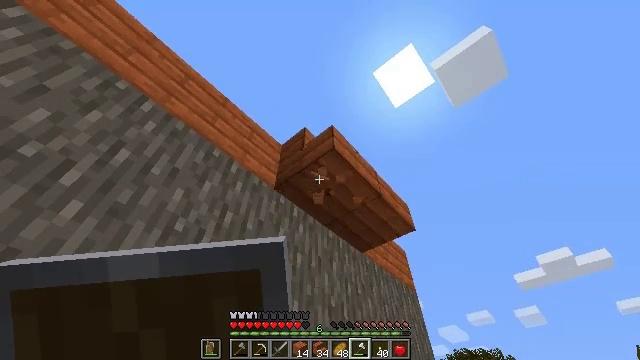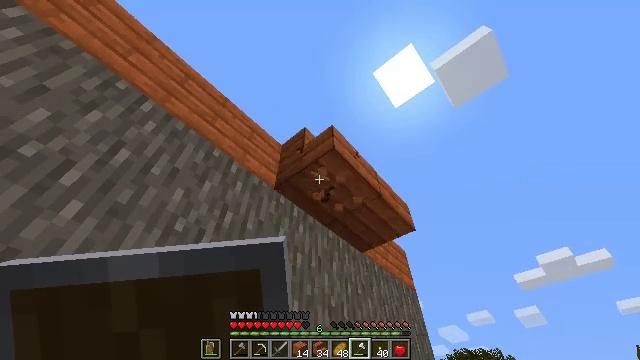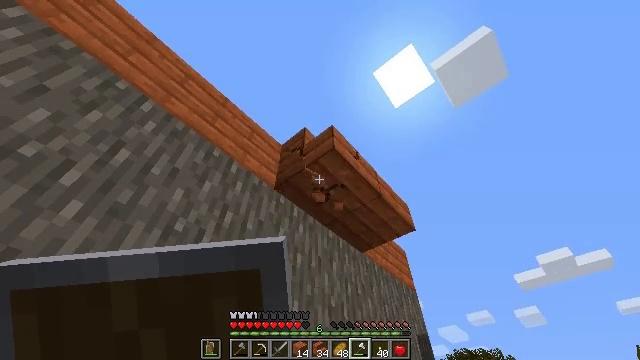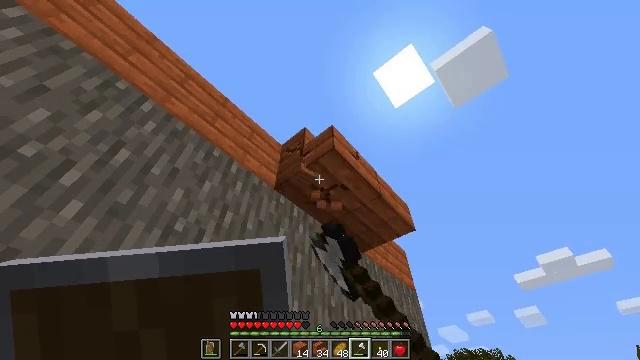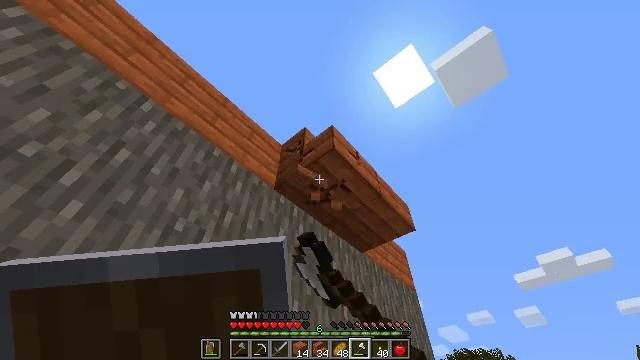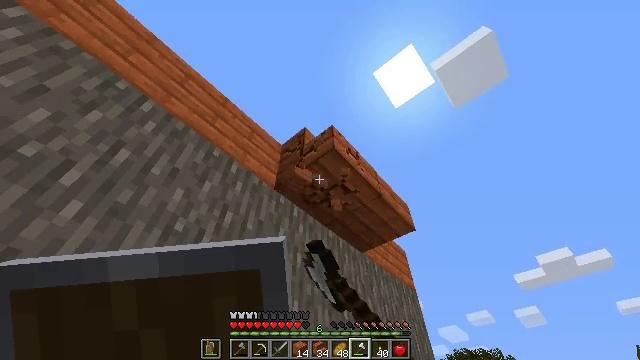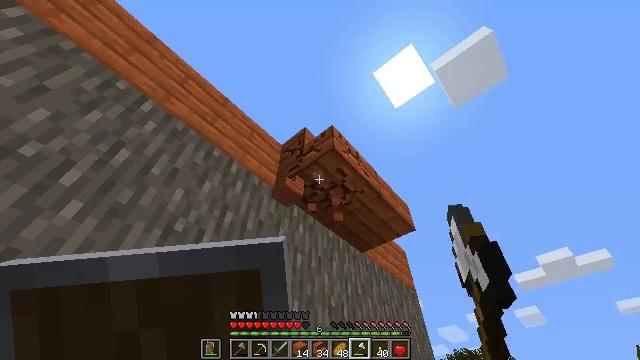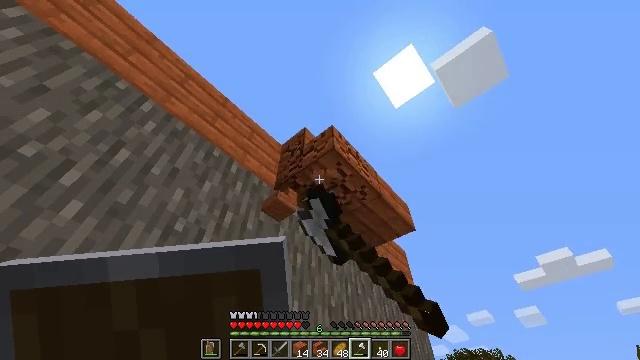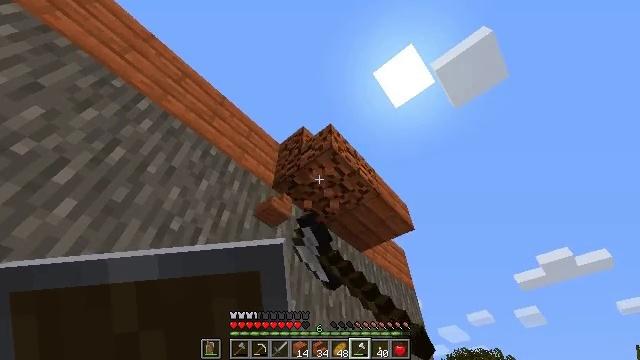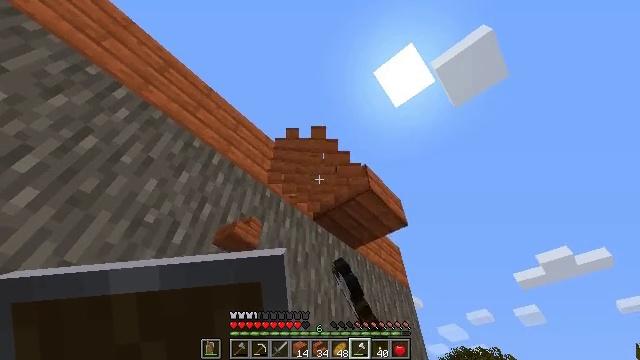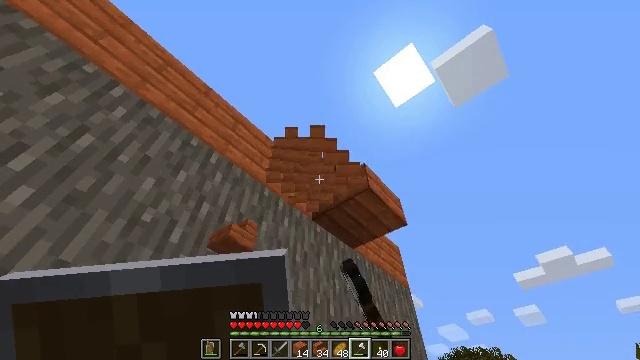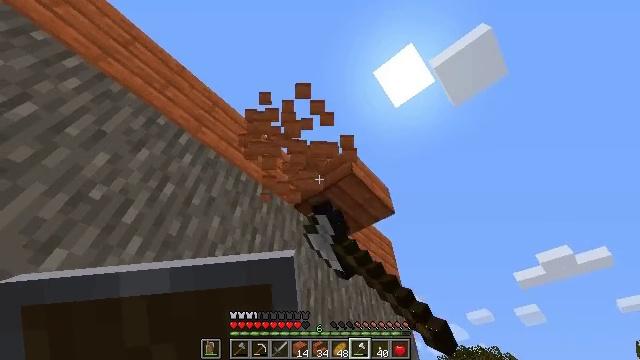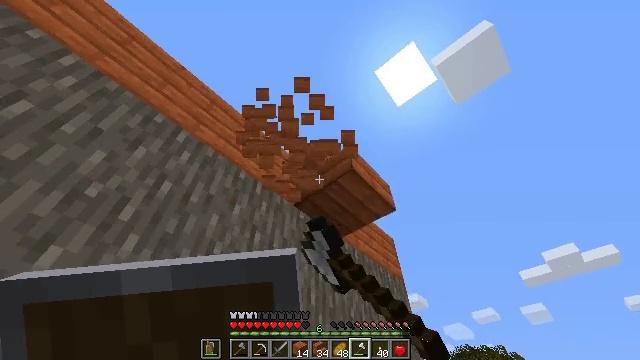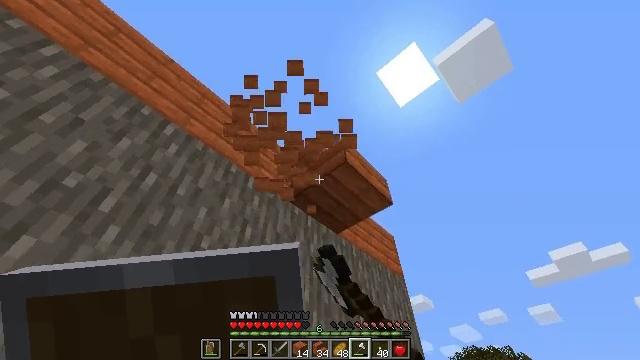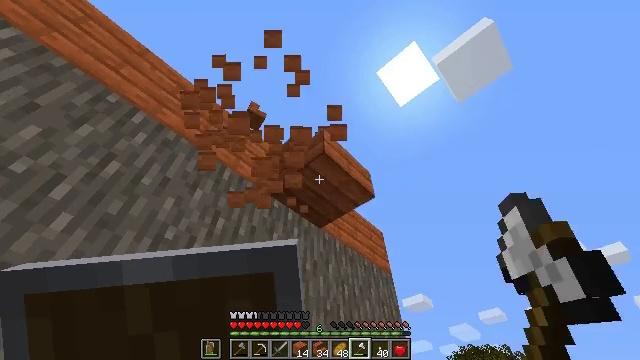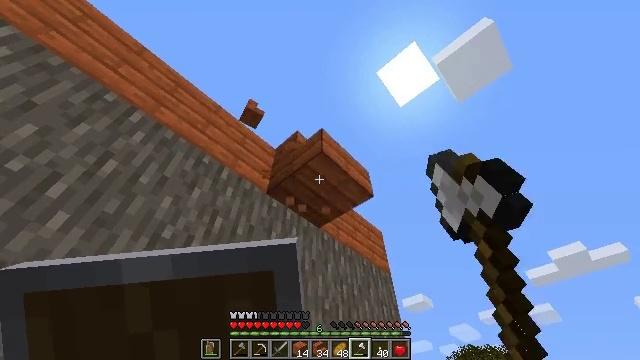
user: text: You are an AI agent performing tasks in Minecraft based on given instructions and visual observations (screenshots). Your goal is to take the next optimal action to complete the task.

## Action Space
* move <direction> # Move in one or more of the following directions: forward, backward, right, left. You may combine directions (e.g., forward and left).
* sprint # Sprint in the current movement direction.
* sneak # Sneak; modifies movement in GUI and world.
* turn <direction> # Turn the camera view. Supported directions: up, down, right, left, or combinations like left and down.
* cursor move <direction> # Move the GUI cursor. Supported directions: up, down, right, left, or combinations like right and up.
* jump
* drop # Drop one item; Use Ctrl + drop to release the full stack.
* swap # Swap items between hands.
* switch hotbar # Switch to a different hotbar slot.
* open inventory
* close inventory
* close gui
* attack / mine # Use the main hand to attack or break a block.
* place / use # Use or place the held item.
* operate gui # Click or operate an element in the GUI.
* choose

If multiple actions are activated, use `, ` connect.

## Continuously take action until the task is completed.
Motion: motion action
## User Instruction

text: Break the acacia stairs in your build.
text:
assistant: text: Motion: attack / mine
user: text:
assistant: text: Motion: attack / mine
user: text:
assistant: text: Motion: attack / mine
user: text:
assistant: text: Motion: attack / mine
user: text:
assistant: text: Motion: attack / mine
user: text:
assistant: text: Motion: attack / mine
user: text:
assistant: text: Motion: attack / mine
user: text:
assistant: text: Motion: move forward and move right, attack / mine
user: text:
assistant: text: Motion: move forward and move right, attack / mine
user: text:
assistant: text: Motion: move forward and move right, attack / mine
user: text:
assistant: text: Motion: move forward and move right, attack / mine
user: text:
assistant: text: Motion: move forward and move right, attack / mine
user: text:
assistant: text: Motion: move right, turn left, attack / mine
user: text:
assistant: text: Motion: attack / mine
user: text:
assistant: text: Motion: attack / mine
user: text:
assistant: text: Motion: attack / mine
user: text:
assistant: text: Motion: attack / mine
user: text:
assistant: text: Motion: attack / mine
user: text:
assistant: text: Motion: attack / mine
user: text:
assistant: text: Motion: attack / mine
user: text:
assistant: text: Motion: attack / mine
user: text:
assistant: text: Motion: attack / mine
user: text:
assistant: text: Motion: attack / mine
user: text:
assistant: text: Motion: attack / mine
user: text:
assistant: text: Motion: attack / mine
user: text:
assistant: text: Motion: attack / mine
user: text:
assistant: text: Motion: attack / mine
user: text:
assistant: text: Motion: attack / mine
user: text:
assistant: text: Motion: attack / mine
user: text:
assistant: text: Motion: attack / mine